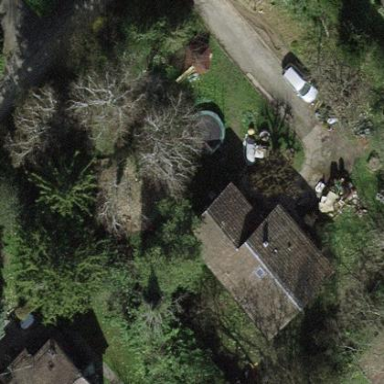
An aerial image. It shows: Garden surrounded by fence.